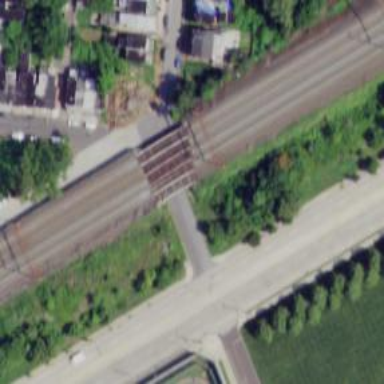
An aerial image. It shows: Bridge over electrified railway with contact lines.